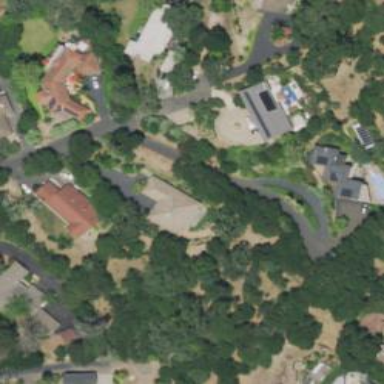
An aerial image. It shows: Driveway.